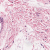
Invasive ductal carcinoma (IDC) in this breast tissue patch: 0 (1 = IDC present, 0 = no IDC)